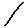
Label: line